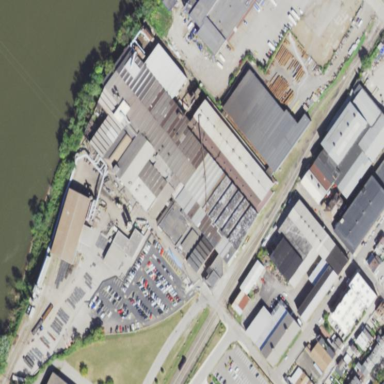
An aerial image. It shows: Industrial area.